Chest X-ray. View position: AP
Patient age: 31
Patient sex: M
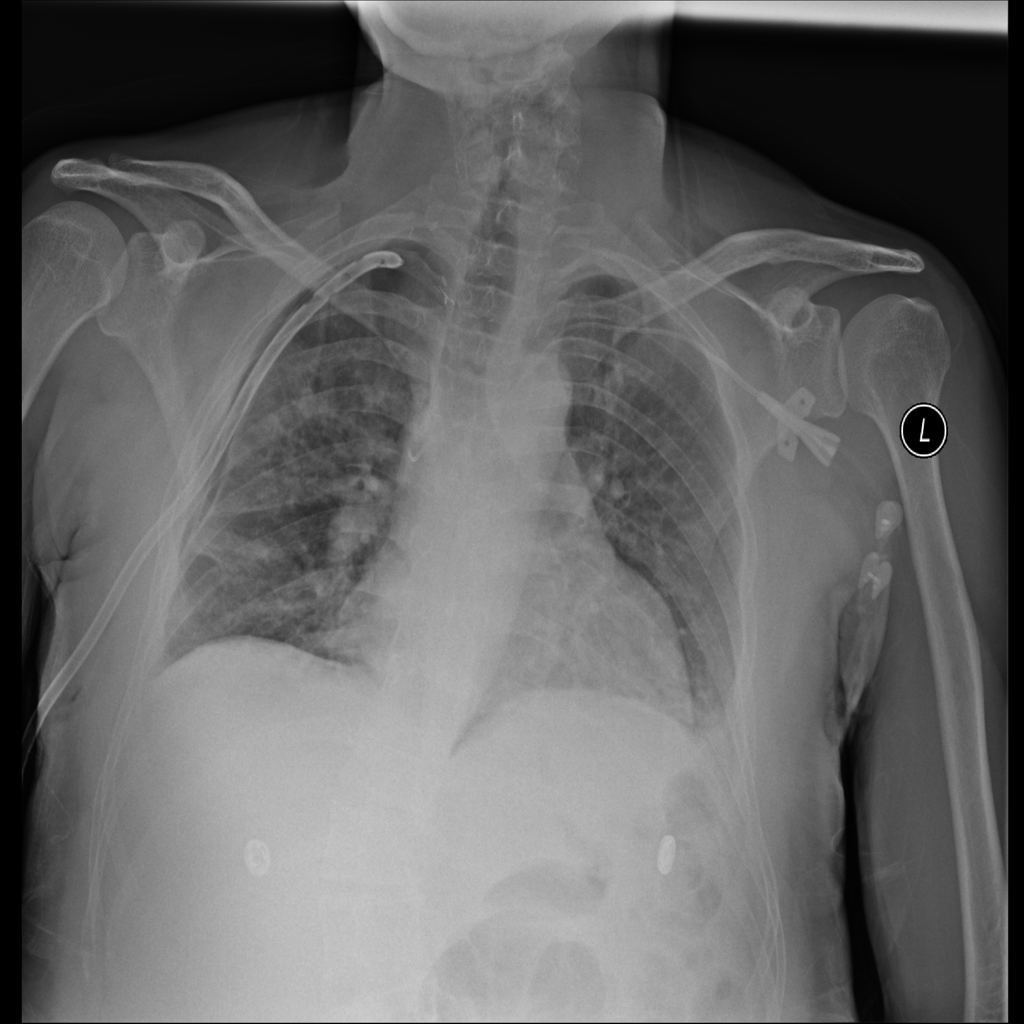
Finding: Pneumothorax